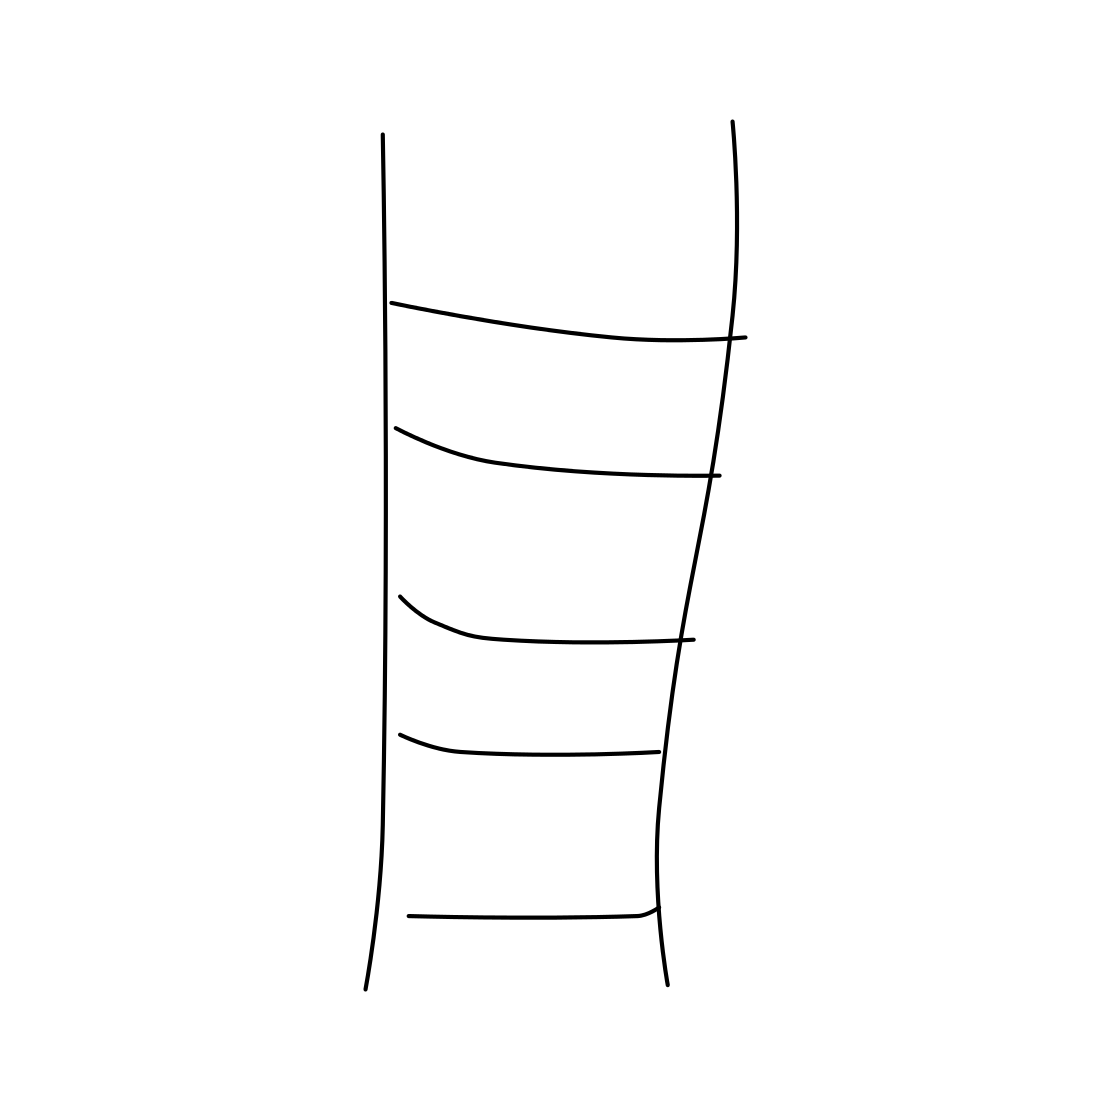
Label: ladder